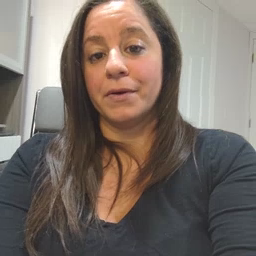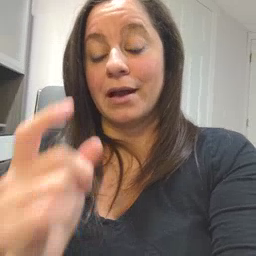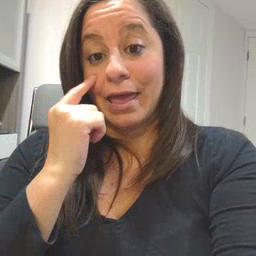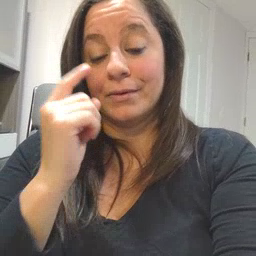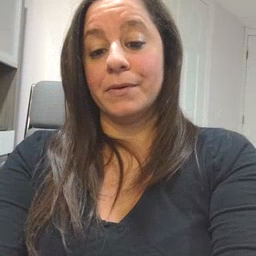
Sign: eye